Question: I use the following code in order to know if some username is already present in my database. I'm using jquery validator, and I configure the script in this way:
'''
$(document).ready(function(){
// Validate
// http://bassistance.de/jquery-plugins/jquery-plugin-validation/
// http://docs.jquery.com/Plugins/Validation/
// http://docs.jquery.com/Plugins/Validation/validate#toptions
$('#profile').validate({
rules: {
name: {
minlength: 2,
required: true
},
username: {
minlength: 2,
required: true,
remote: "../check-username.php"
}
},
highlight: function(element) {
$(element).closest('.control-group').removeClass('success').addClass('error');
},
success: function(element) {
element
.text('OK!').addClass('valid')
.closest('.control-group').removeClass('error').addClass('success');
}
});
});
'''
where check-username.php is defined as:
'''
<?php
require_once('connection.php');
$check = "true";
$request = trim(strtolower($_REQUEST['username']));
mysql_select_db($dbname, $temp);
$query_username=sprintf("SELECT * FROM users WHERE username = '$request'");
$resultUsers = mysql_query($query_username, $temp) or die(mysql_error());
$usernameFound= mysql_num_rows($resultUsers);
if ($usernameFound> 0) {
$check = "false";
}
header("Content-type: application/json; charset=windows-1251");
$result = $_REQUEST['username'].'('.$check.')';
echo $result;
?>
'''
All works good, except the recognition of already existing username. Maybe something is wrong in:
'''
remote: "../check-username.php"
'''
or in the php file itself.
Someone can help me?
EDIT 1:
Trying the @MHR code I obtain this:

In this case "user1" already exists in my database. So this is good, but I don't want that the output is written under my input.
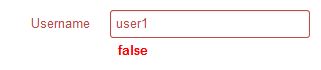
Answer: <URL>
The documentation has a shiningly absent example of what the response must be but it hints at JSON:
> The response is evaluated as JSON and must be true for valid elements,
and can be any false, undefined or null for invalid elements, using
the default message; or a string, eg. "That name is already taken, try
peter123 instead" to display as the error message. For more examples,
take a look the marketo demo and the milk demo.
My guess is that you should return "true" if it's valid and "false" if it isn;t:
'''
$check = true;
$request = trim(strtolower($_REQUEST['username']));
mysql_select_db($dbname, $temp);
$query_username=sprintf("SELECT * FROM users WHERE username = '$request'");
$resultUsers = mysql_query($query_username, $temp) or die(mysql_error());
$usernameFound= mysql_num_rows($resultUsers);
if ($usernameFound> 0) {
$check = false;
}
header("Content-type: application/json; charset=windows-1251");
if($check){
$check = "true";
}else{
$check = "User: ".$request." already exist, please choose another user name.";
}
$result = """.$check.""";
echo $result;
'''